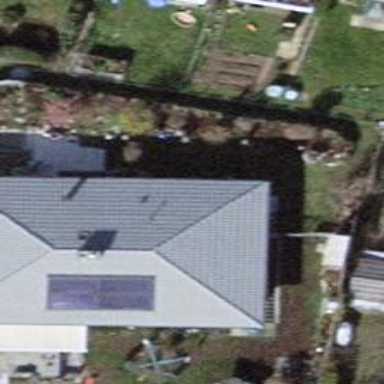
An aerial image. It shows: Hipped-roof house.